Question: I have a login form:

Each button decides what source will be used by cbUserLogin ("Nazwa" on screenshot)
CODE:
'''
Private Sub buttonUAP1_MouseDown(Button As Integer, Shift As Integer, X As Single, Y As Single)
Forms!MainLoginForm!cbUserLogin.RowSourceType = "Table/Query"
Forms!MainLoginForm!cbUserLogin.RowSource = "queryUsersUAP1"
End Sub
'''
And for each button the same code with the different query source.
I want to do something to actually decide where user will be directed based on that button.
If while logging in UAP 1 button is selected and login and password will match I want to land user in form_UAP1, if button UAP 2 will be selected while logging in I want to make user land on form_UAP2, etc.
I'm trying to bite that thing for already some days and I just can't find solution.
For now, while login and password match with query this happens (ofc. it works):
'''
If Me.txtPassword.Value = DLookup("haslo", "dbUzytkownicy", "[Identyfikator]=" & Me.cbUserLogin.Value) Then
compIdentyfikator = Me.cbUserLogin.Value
'Zamykam formularz logowania i przenosze do elementu docelowego
Me.Visible = False
DoCmd.OpenForm "test", acNormal, , , acFormEdit, acWindowNormal
Else
MsgBox "Haslo ktore zostalo podane jest nieprawodlowe", vbOKOnly, "Zle dane!"
Me.txtPassword.SetFocus
End If
'''
I'm using "hide" instead of cmd.close because I'm trying to pass compIdentyfikator to the other forms (they will be used later)
But 1st I want to bite that.
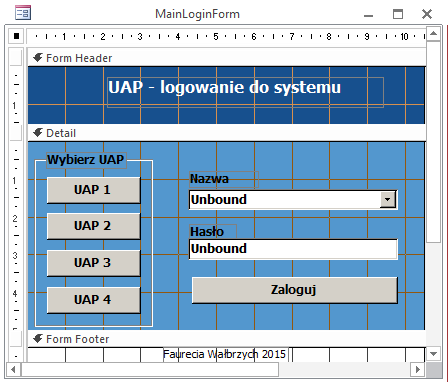
Answer: Perhaps you can use a combobox control instead of a set of buttons. You could even use radio buttons to accomplish the same idea (if I'm understanding what you want). Direct your user to , then when they click , you can read the UAP selection from the combobox or radiobutton group.
Create a Frame with Radiobuttons (named 'frmUAP' in my example):

Then in your form's code, set up the Click event of the Frame group of option buttons:
'''
Option Compare Database
Option Explicit
Private Sub fraUAP_Click()
'--- reload the combobox based on the user selection
Me.cbUserLogin.RowSource = "queryUsersUAP" & Me.fraUAP.Value
Me.cbUserLogin.Requery
End Sub
Private Sub cmdZaloguj_Click()
If (all_user_input_fields_have_been_validated) Then
DoCmd.OpenForm "frmUAP" & Me.fraUAP.Value
End If
End Sub
'''
Your login Combobox should be refreshed every time the user selects a different Radiobutton.
make sure the Radiobuttons (option buttons) each have the correct integer value in the group... 'optUAP1' value = 1, etc